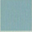
Piece: xx